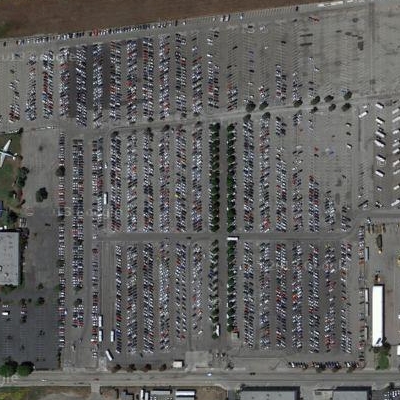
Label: Parking